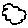
Label: cloud